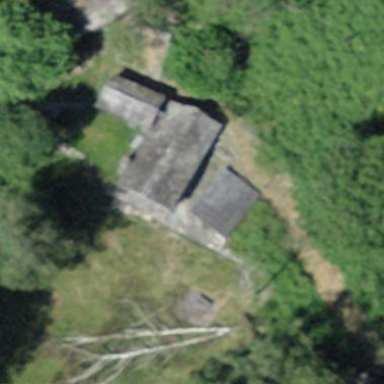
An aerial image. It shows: Cabin.